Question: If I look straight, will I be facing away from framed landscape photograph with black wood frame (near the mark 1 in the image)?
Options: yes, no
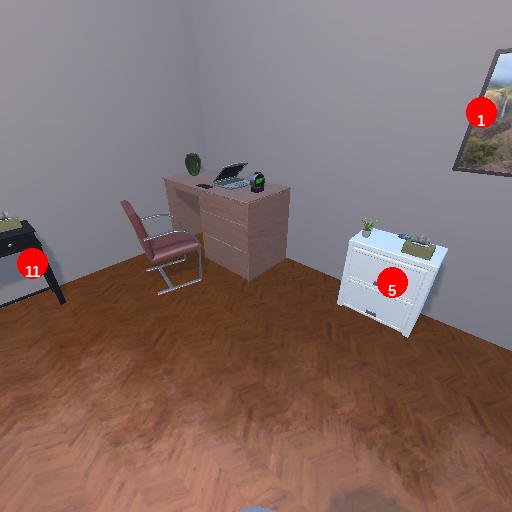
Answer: yes